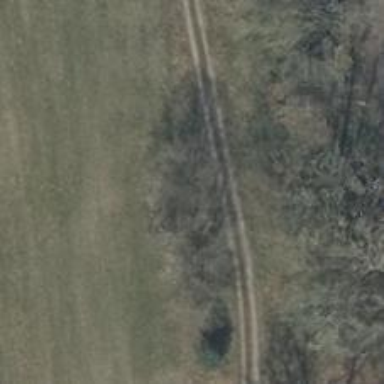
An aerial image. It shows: Hunting stand.